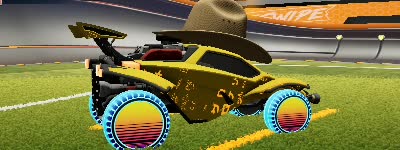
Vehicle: octane